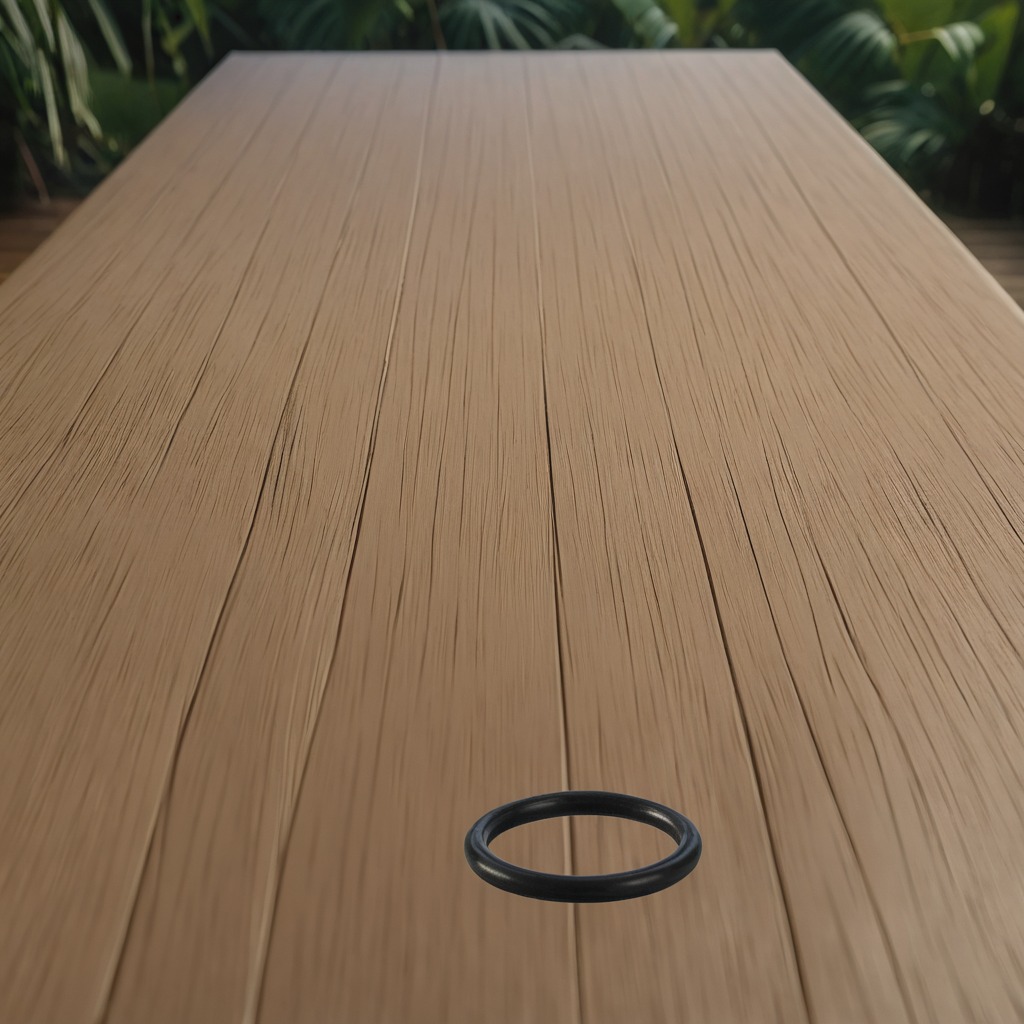
A rubber O-ring is lying on a wooden table inside a jungle field workshop tent.